Interaction volume radius: 10 \u00c5
Interaction volume height: 25 \u00c5
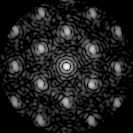
Disorder parameter: 0.3106